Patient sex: F
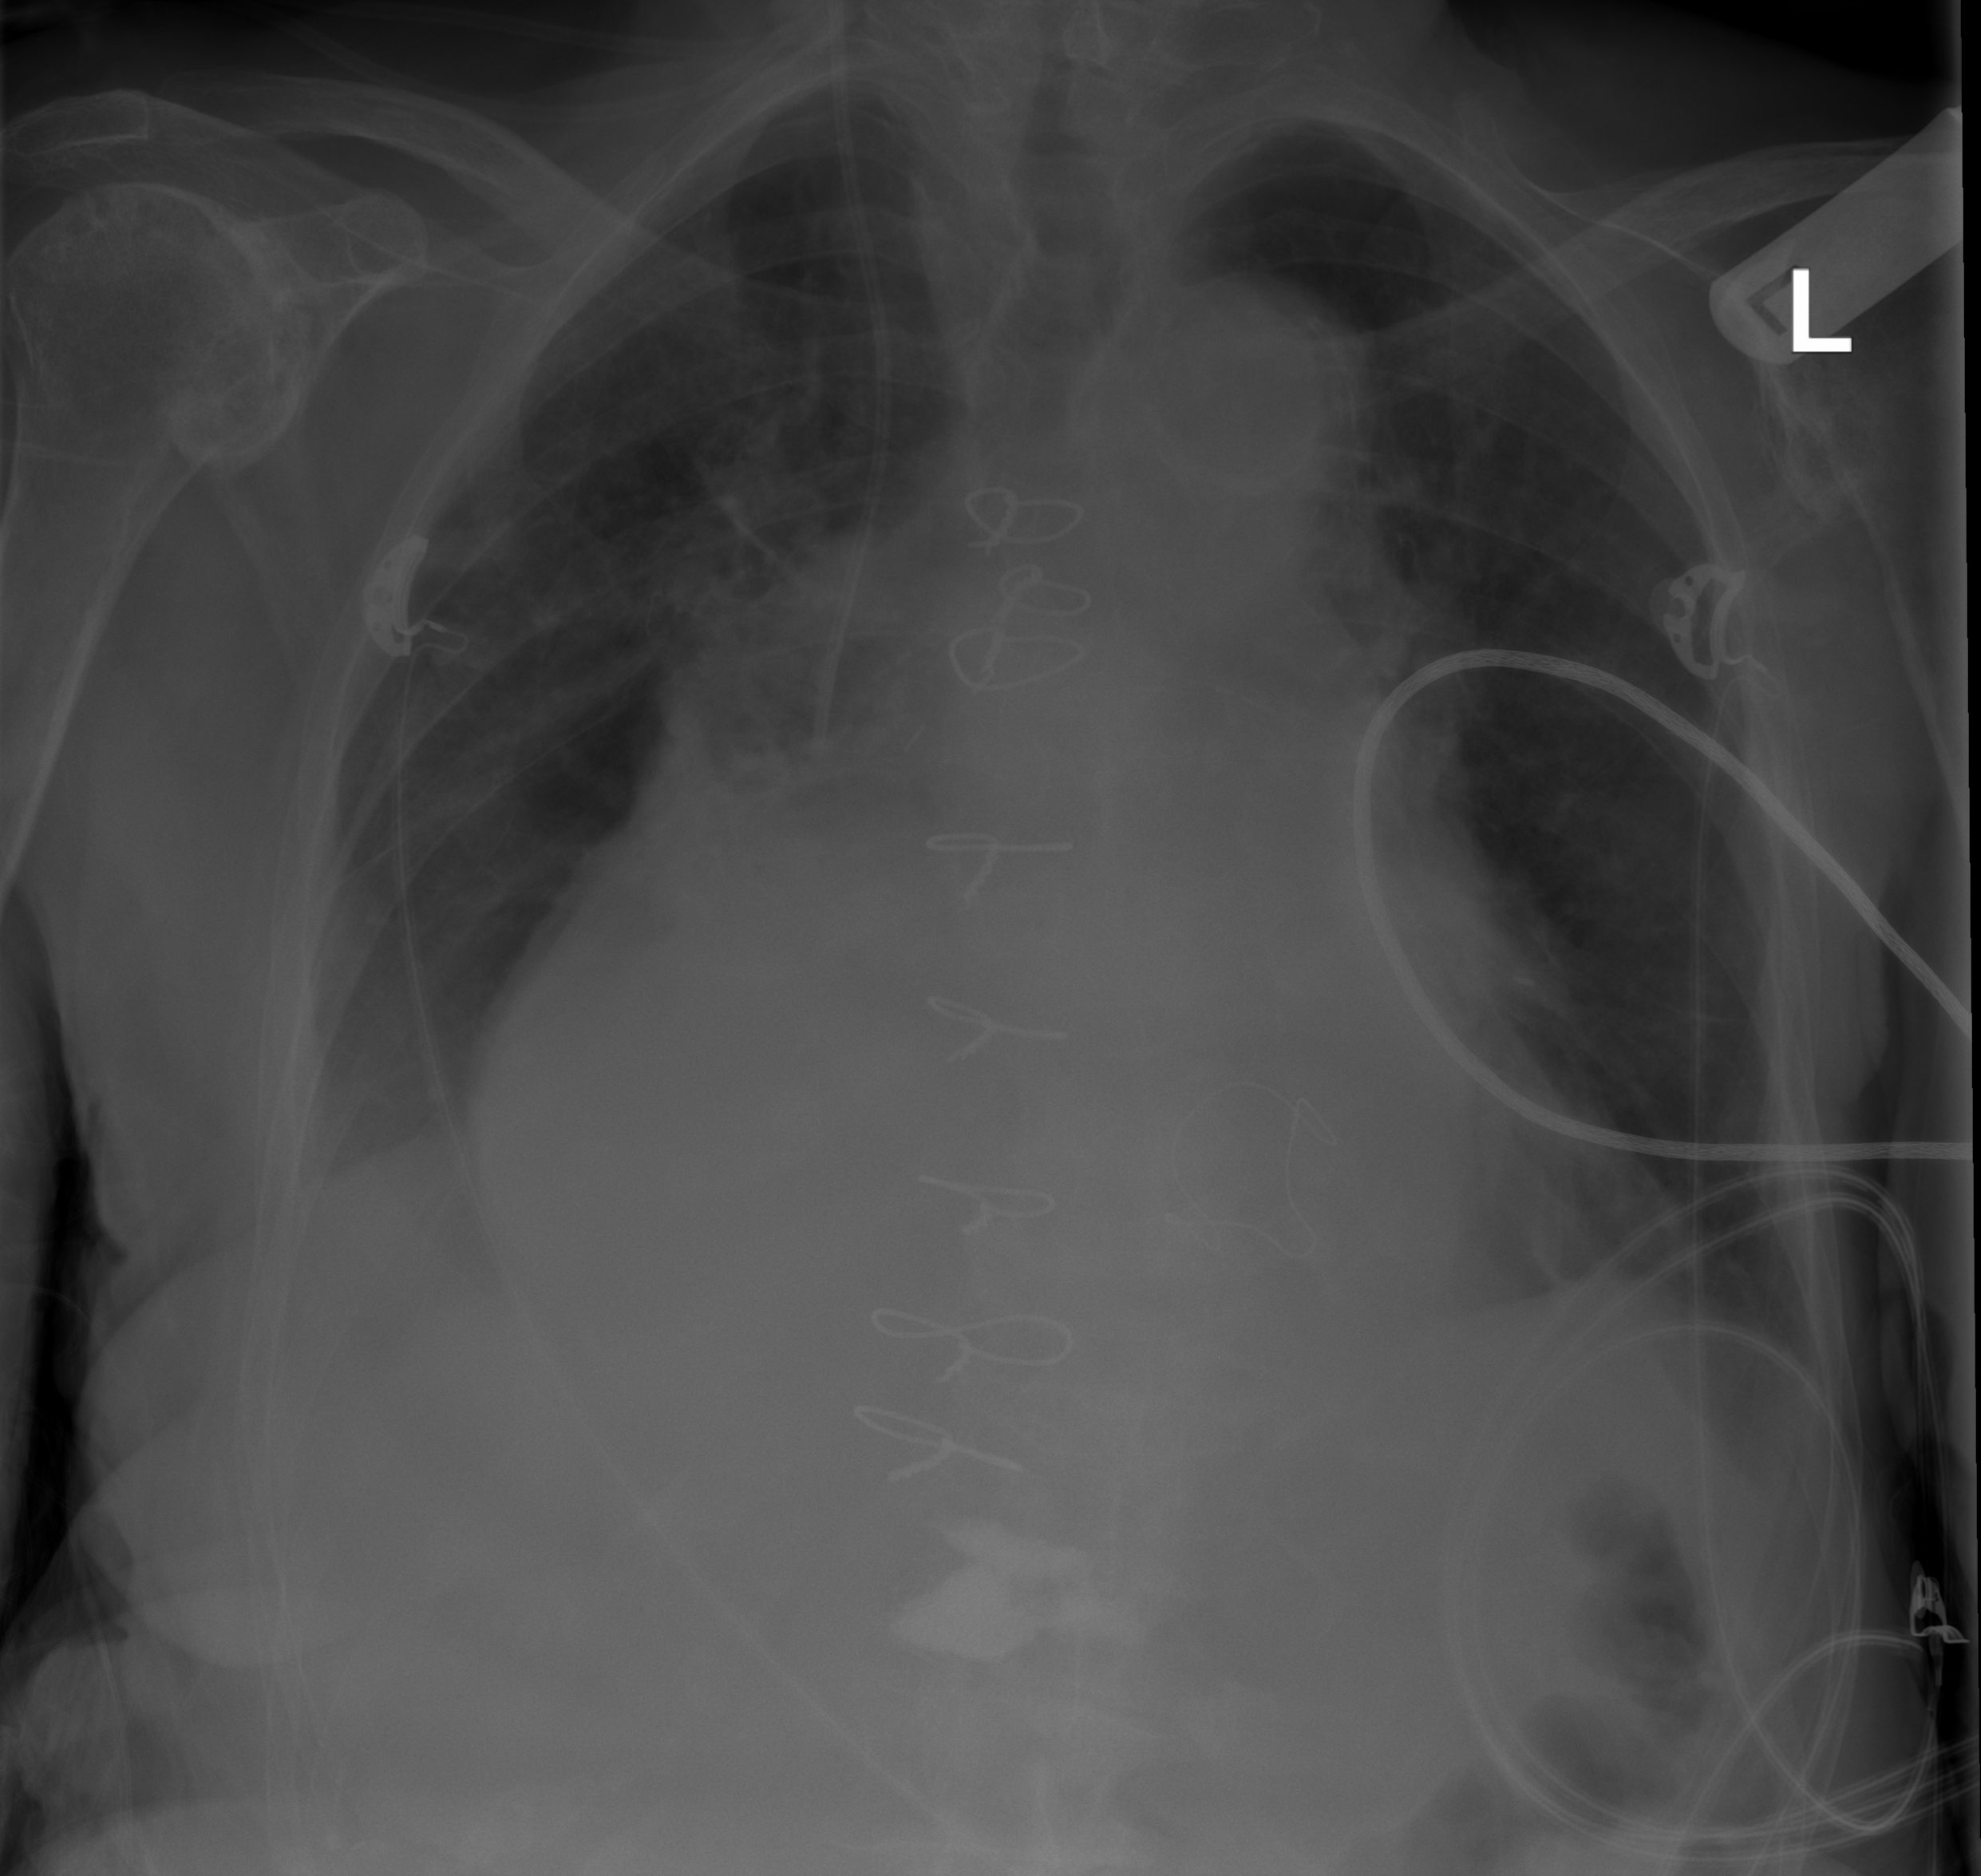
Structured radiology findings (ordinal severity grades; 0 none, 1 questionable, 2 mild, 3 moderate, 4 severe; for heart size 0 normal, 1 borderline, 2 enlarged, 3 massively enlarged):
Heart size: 3
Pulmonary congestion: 0
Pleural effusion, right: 0
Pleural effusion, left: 0
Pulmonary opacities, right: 0
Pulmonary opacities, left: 0
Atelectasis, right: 2
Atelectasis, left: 0